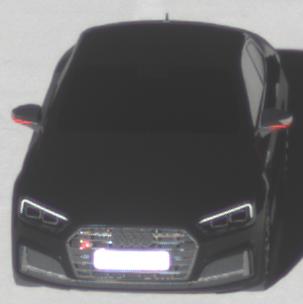
Make: Audi
Model: S5 Sportback
Detailed model: 8T Facelift
Model produced from: 2011
Model produced until: 2016
Doors: 5
Color: black
Road condition: wet road
Daytime: morning or afternoon
Contrast: high contrast